Question: What is the value of the measurement in the image?
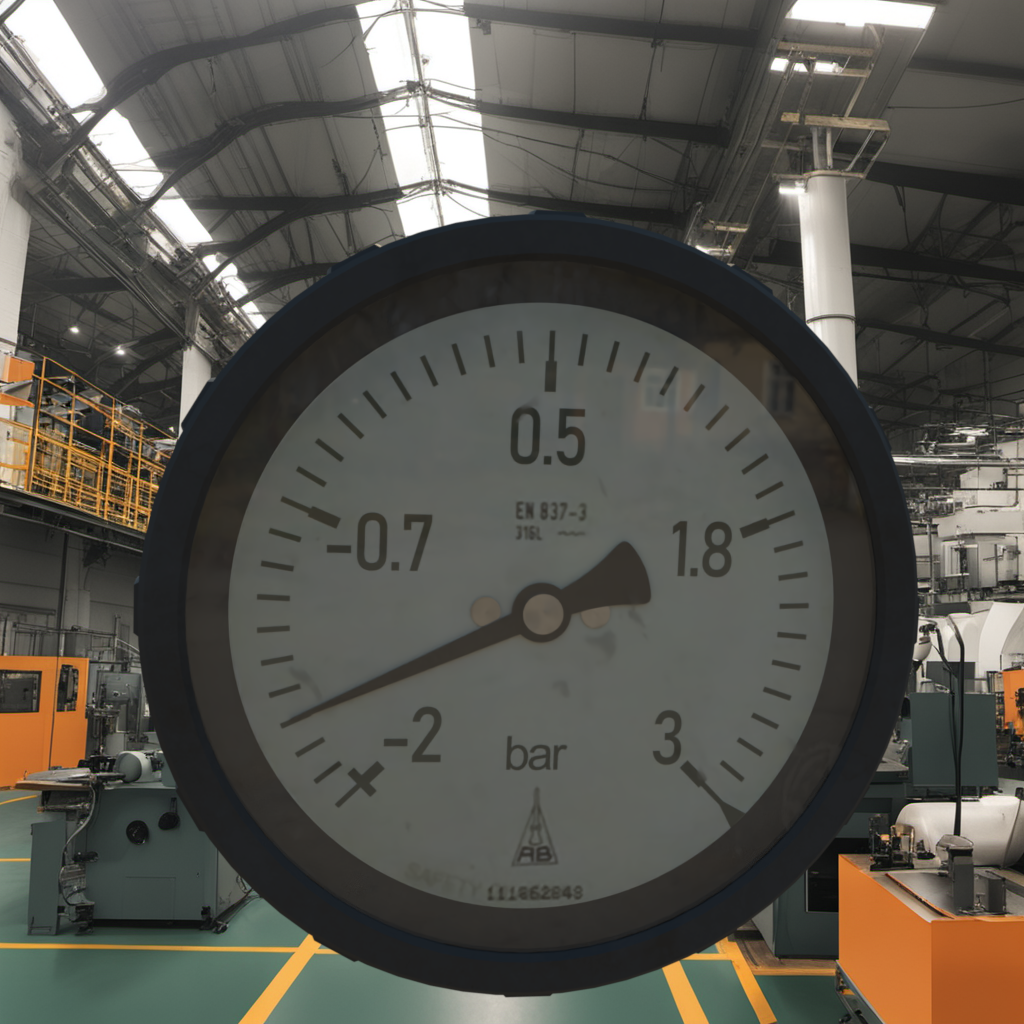
Answer: The result is -1.67
Question: What is the reading range of this measurement?
Answer: The range is from -2 to 3
Question: What is the minimum and maximum value of the measurement shown in the image?
Answer: The minimum value is -2 and the maximum value is 3